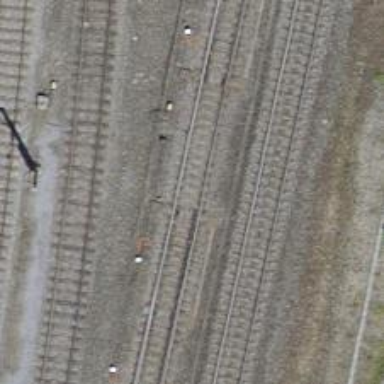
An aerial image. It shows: Single-track electrified railway with contact line.